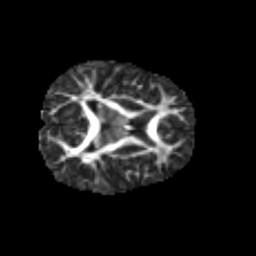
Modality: FA
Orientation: axial
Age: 7
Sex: male
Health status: healthy